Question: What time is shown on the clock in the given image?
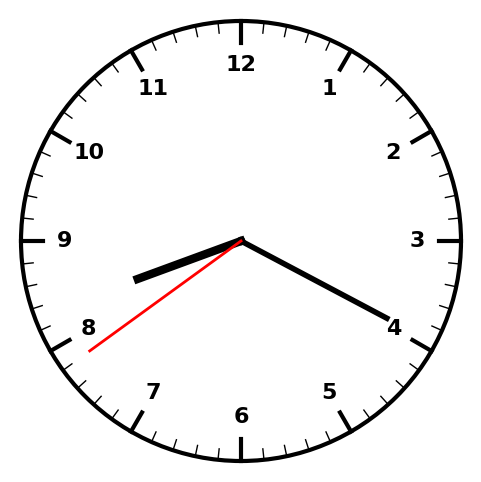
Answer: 08:19:39